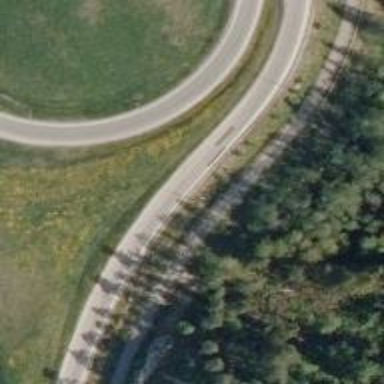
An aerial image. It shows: Trunk link highway with asphalt surface.